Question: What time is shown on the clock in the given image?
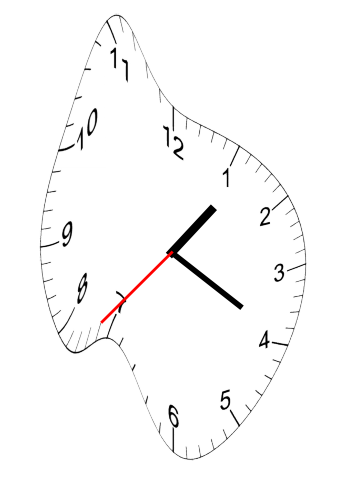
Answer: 01:19:37